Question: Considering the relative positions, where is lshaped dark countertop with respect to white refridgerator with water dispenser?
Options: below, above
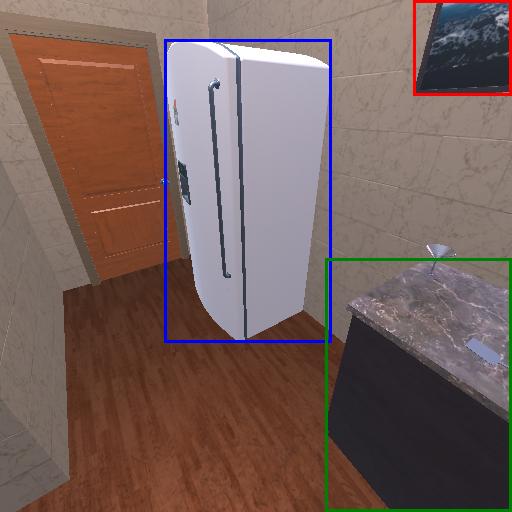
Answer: below